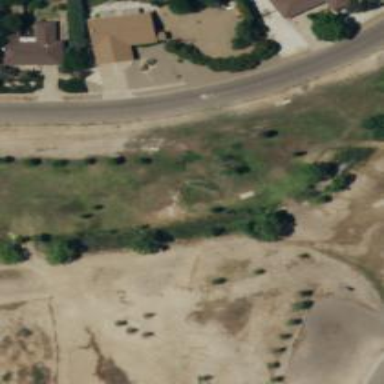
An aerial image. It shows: Disc golf hole.